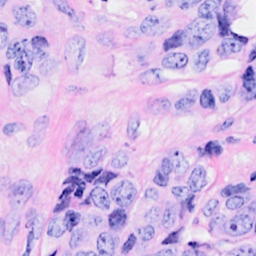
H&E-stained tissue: Breast